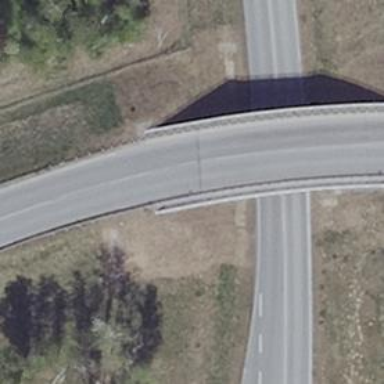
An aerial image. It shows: Man-made bridge.